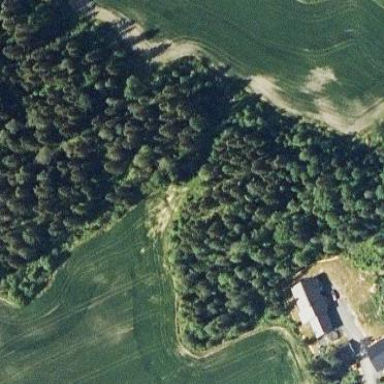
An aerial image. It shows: Forest area.